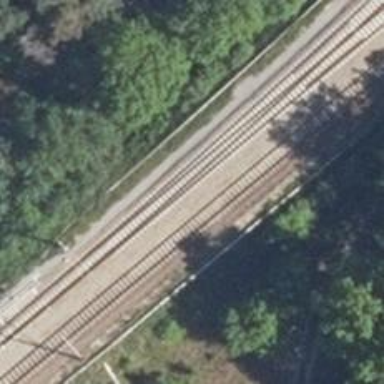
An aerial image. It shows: Railway junction.